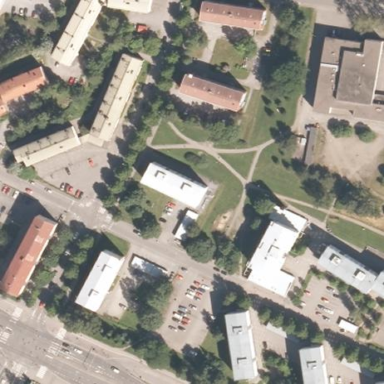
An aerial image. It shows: Residential area.